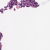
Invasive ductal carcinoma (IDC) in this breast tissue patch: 0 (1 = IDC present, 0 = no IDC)